Field crop: maize
Growth stage: 2
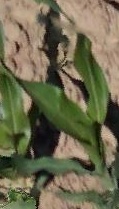
Species: maize